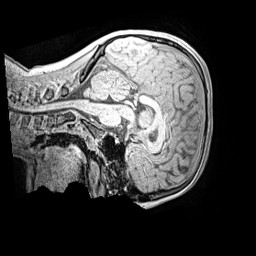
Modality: MP2RAGE
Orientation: sagittal
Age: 11
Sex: male
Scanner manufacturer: siemens
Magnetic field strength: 3 T
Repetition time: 4 s
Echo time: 0.00299 s